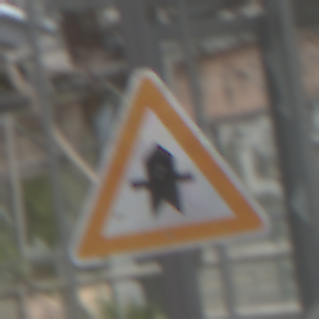
Verkehrszeichen: Vorfahrt
Umgebung: Roofed, Special
Tageszeit: Midday
Wetter: Overcast
Licht: Natural
Jahreszeit: NotSpecified
Kontrast: LowContrast